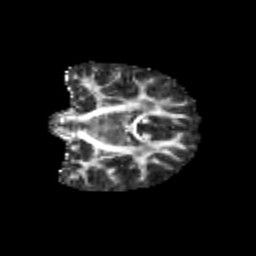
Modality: FA
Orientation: coronal
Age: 11
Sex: female
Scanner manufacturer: siemens
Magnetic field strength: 3 T
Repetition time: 3.8 s
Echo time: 0.07 s